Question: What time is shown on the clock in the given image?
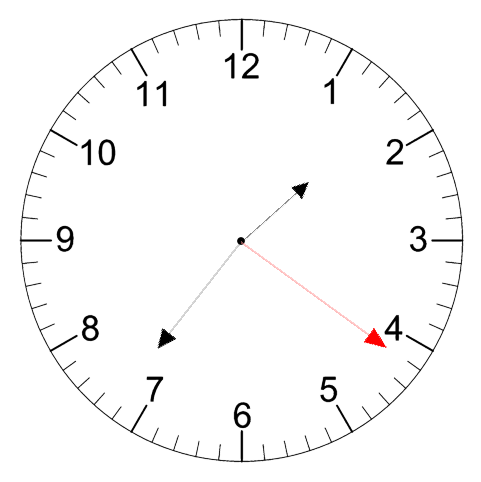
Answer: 01:36:21